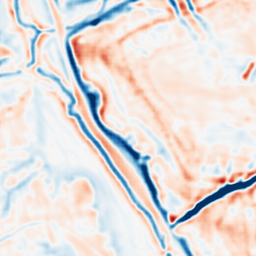
Category: multiscale
Decomposition family: dog
Decomposition parameters: sigma_low: 2
sigma_high: 5
Upsampling method: sinc_blackman
Upsampling parameters: scale: 4
kernel_size: 8
Upsampling scale: 4